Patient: sex F, age 71
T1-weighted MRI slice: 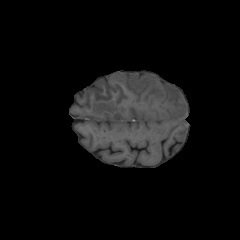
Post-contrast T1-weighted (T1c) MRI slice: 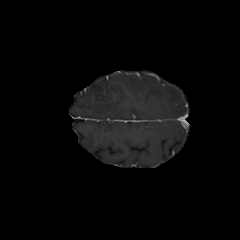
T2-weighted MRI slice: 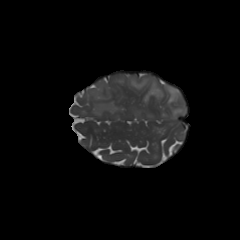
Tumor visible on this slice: yes
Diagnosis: Glioblastoma, IDH-wildtype
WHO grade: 4